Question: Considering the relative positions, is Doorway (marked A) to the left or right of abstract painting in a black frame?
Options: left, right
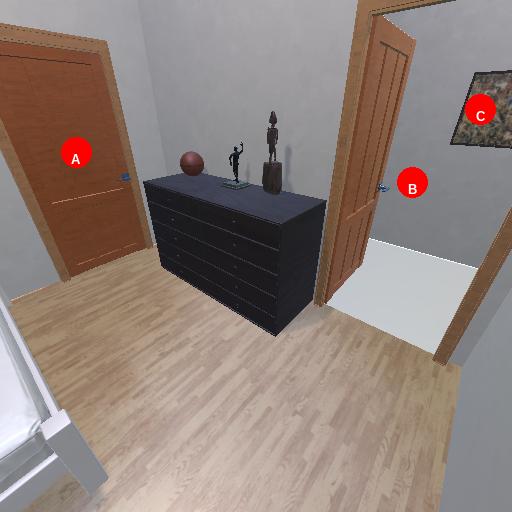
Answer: left